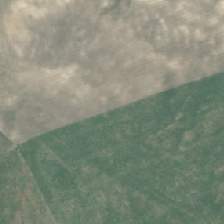
Land cover: high_producing_grassland